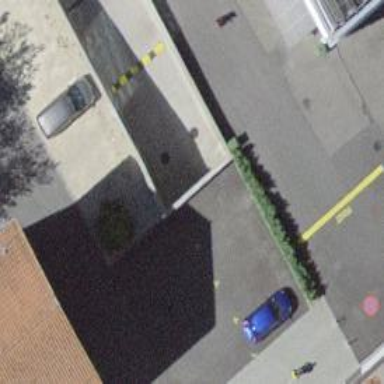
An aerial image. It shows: Parking entrance.